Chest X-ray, AP view. Patient: 67 years old, sex F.
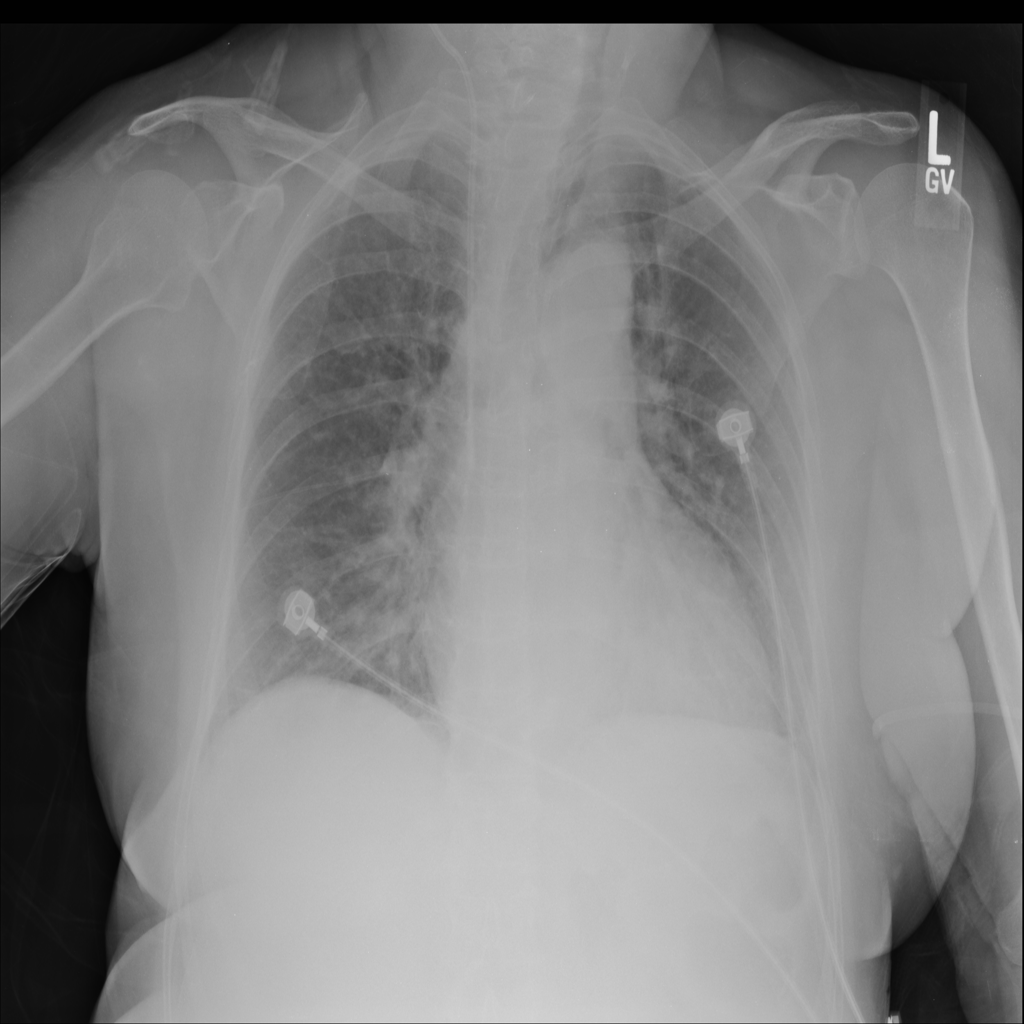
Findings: No Finding